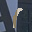
Label: 1